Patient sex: M
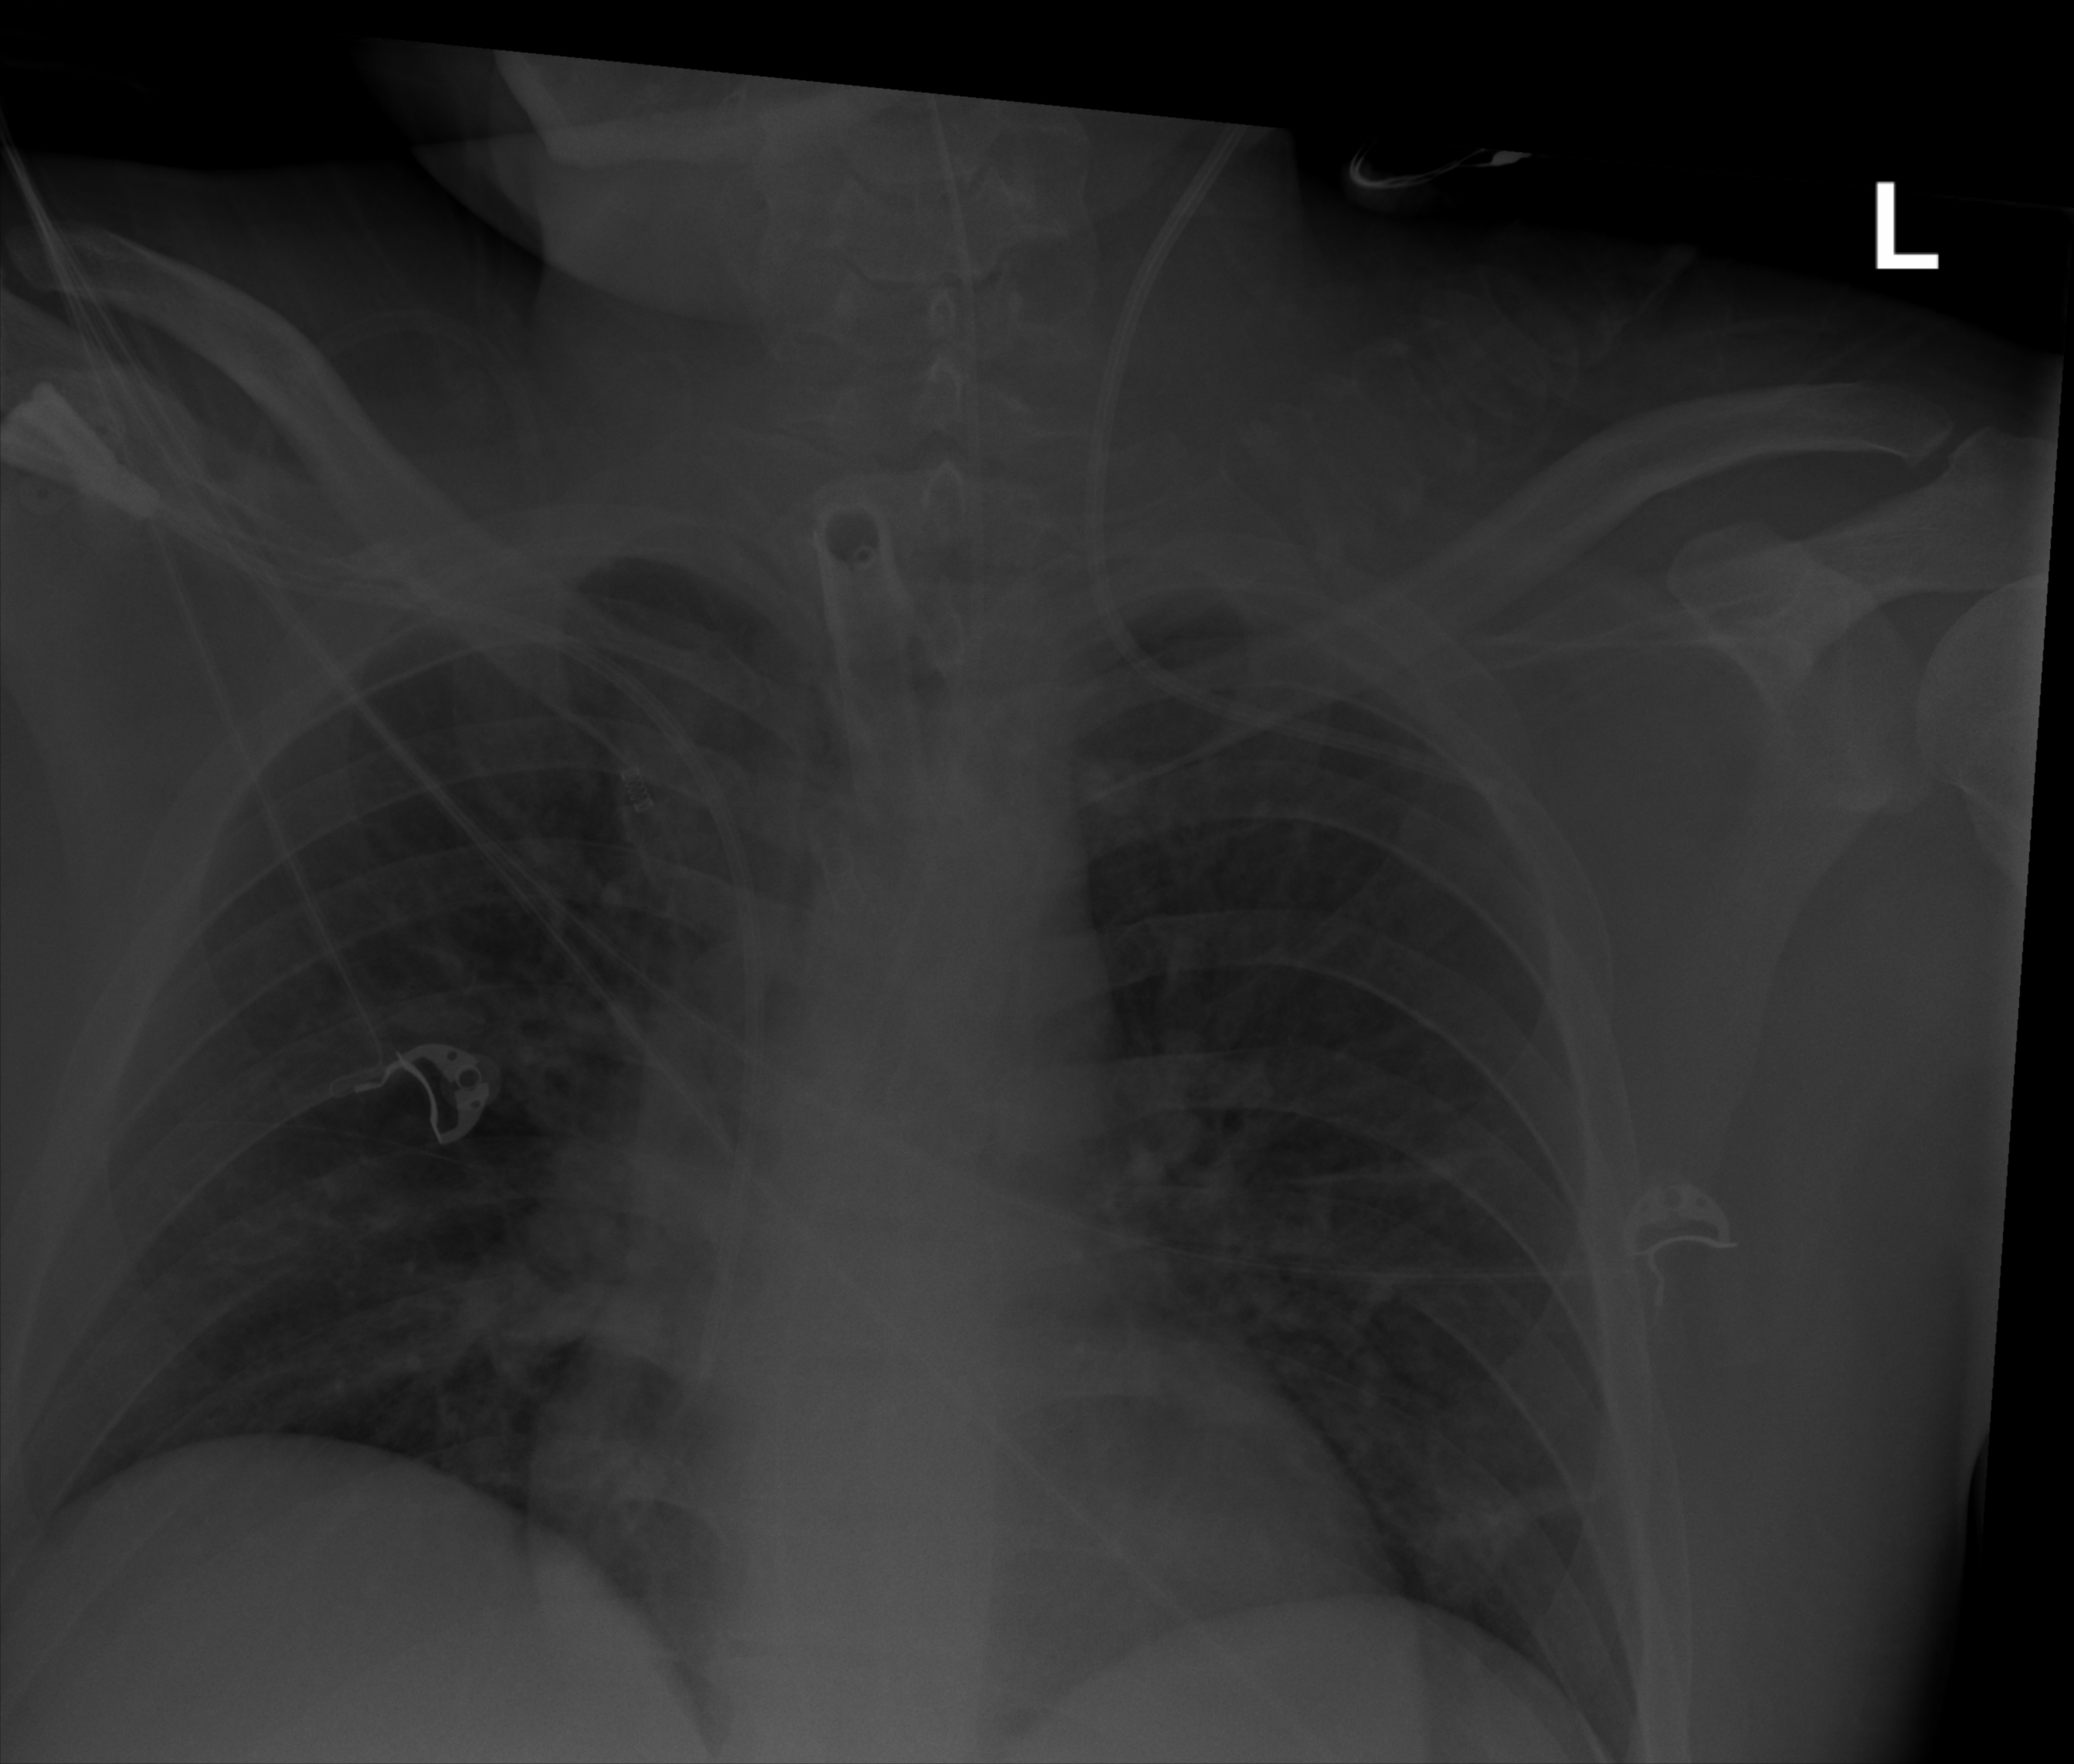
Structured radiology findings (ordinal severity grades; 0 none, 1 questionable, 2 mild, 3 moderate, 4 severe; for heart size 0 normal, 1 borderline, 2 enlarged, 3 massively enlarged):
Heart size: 0
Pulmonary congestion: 2
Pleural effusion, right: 0
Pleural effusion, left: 0
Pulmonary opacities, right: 1
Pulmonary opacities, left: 1
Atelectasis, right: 2
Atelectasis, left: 2